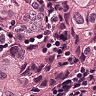
Metastatic tissue present: yes